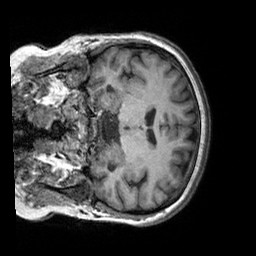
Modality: T1w
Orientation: coronal
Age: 25
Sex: female
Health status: healthy
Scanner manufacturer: siemens
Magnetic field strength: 3 T
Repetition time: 2.3 s
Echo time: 0.00303 s